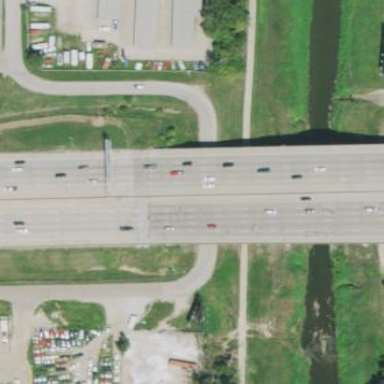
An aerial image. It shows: Bridge made of concrete.